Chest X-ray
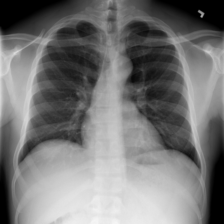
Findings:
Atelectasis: negative
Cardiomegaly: negative
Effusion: negative
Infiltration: negative
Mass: negative
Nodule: negative
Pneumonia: negative
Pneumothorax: negative
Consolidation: negative
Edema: negative
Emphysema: negative
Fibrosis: negative
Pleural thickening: negative
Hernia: negative